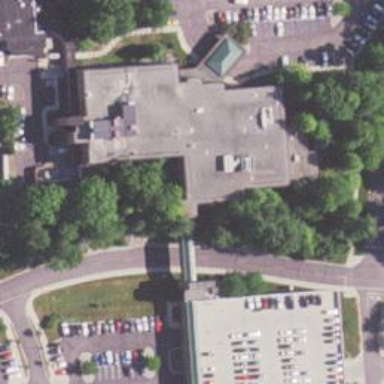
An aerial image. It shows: Hospital building.